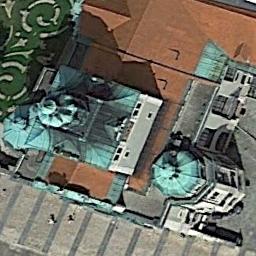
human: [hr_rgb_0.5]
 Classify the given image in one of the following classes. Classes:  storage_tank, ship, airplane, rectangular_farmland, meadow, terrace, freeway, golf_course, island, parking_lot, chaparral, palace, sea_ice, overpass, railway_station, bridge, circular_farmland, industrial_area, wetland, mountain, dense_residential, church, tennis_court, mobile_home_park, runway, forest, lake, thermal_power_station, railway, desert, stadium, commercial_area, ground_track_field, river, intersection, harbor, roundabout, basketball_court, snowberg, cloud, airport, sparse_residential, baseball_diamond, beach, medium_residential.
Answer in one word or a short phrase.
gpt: church